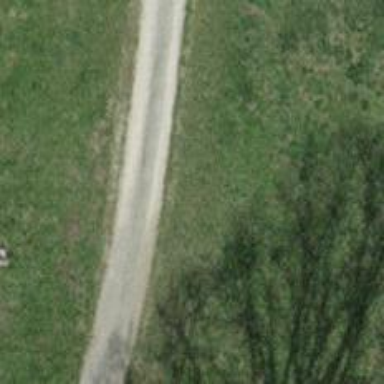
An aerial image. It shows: Gravel track.